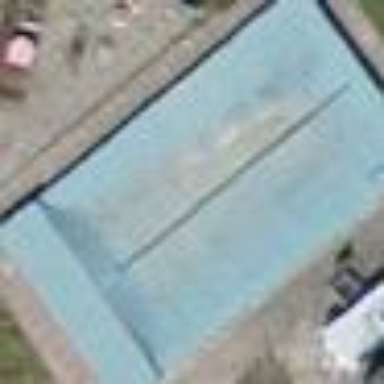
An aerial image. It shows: Swimming pool located in leisure land.